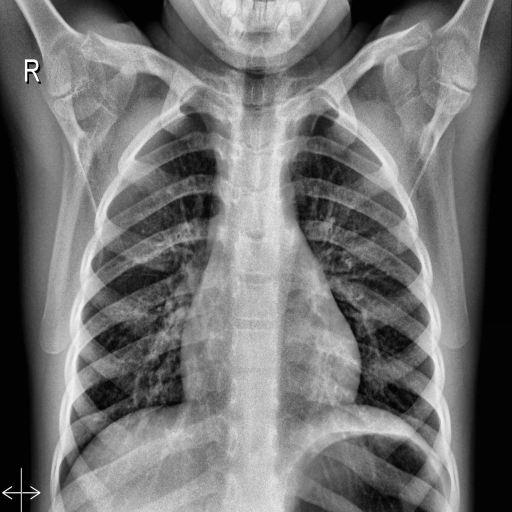
Finding: NORMAL